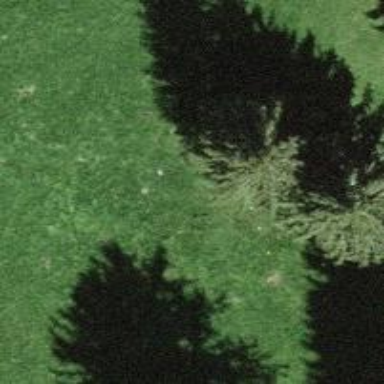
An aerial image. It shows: Single tag "natural: tree."